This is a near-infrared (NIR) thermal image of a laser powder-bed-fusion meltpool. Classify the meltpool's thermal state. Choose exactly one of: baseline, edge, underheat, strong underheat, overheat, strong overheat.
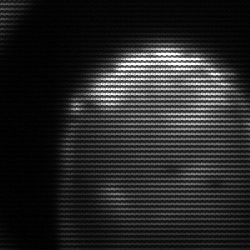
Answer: edge